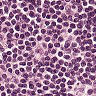
Metastatic tissue present: no